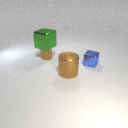
large brown metal cylinder to the left of small blue metal cube